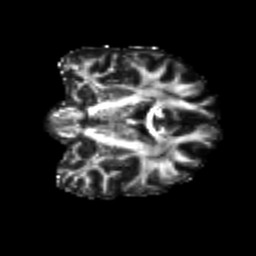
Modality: FA
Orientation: coronal
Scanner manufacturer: siemens
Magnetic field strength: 3 T
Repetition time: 9.6 s
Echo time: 0.077 s